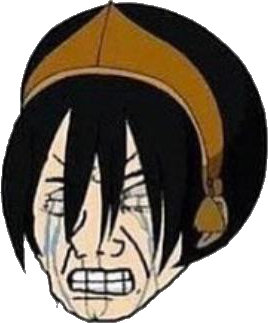
Label: 5_Crying_Wojak